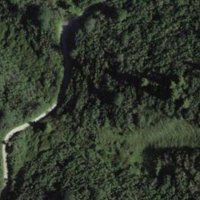
EUNIS habitat code: 44
Species observed at this site:
Parnassia palustris